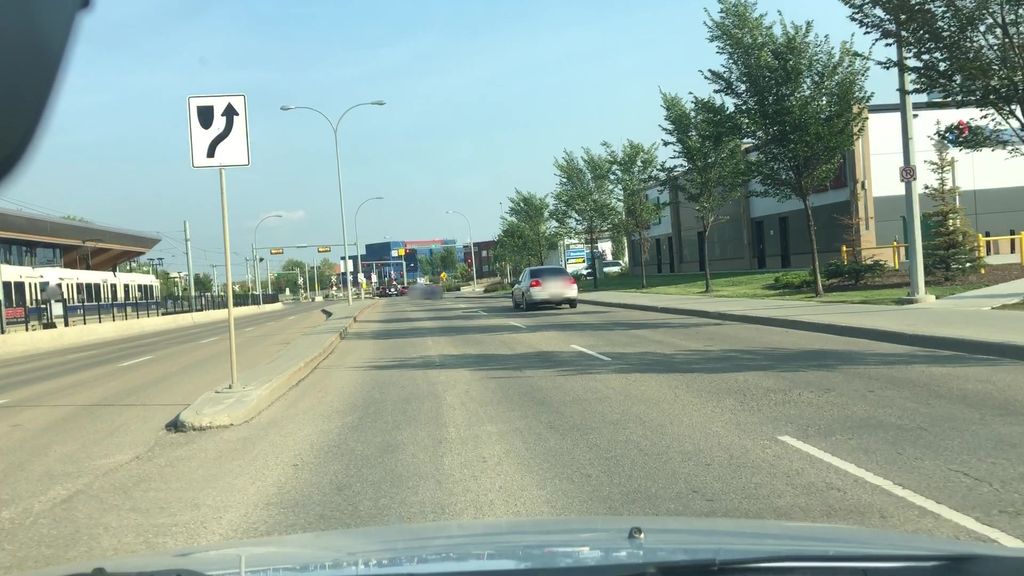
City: edmonton